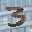
Label: 3